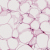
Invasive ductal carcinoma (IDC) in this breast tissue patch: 0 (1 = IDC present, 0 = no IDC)